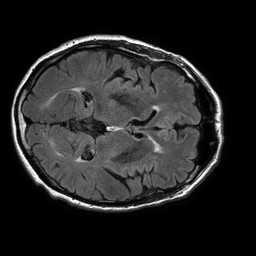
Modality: FLAIR
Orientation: axial
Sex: male
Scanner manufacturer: philips
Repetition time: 11 s
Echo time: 0.125 s